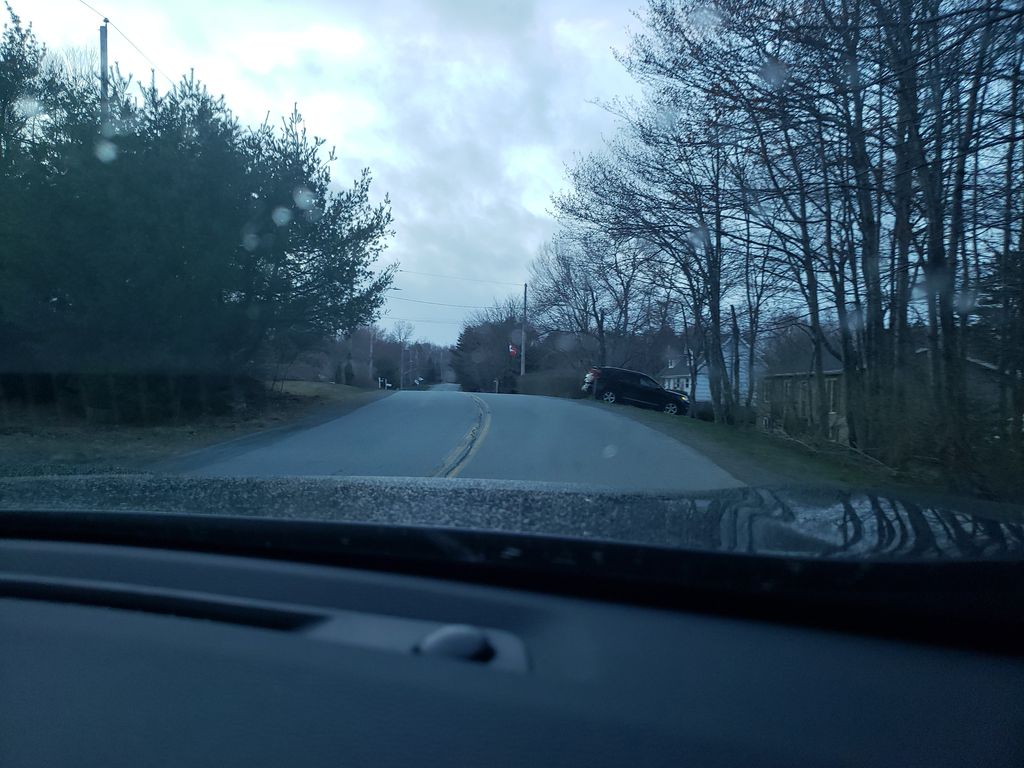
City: halifax